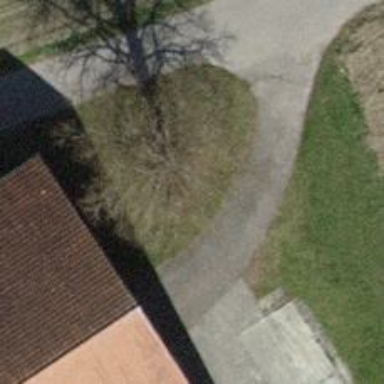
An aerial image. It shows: Urban tree adds touch of nature to the surroundings.